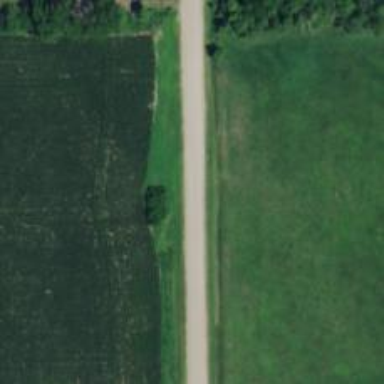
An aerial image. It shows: Unclassified road.